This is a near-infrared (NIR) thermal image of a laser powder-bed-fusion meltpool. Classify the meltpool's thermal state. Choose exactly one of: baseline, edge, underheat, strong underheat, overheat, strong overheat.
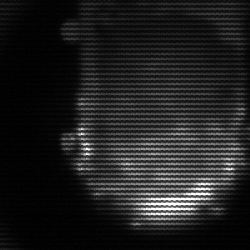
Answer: baseline